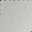
Piece: xx